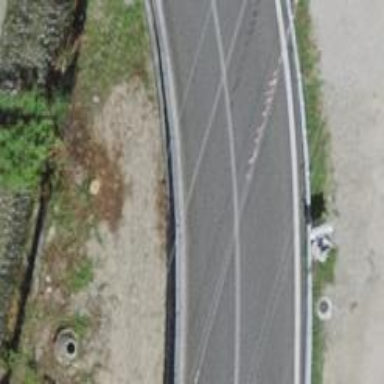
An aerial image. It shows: Asphalt motorway link.